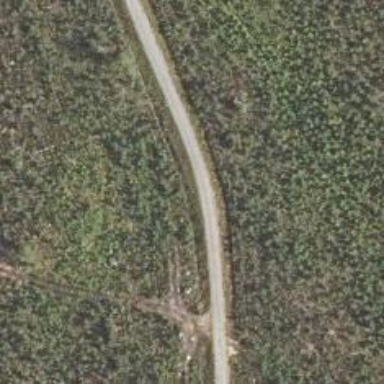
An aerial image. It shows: View of road.